Question: For example i have and array with such elements:
'''
0 21 29 0 0 50
'''
let's "flat" this numbers:

let's say my random number is 54, so my number belongs to the last element in my array with index 6 (it's 50)
i can't understand, how to algorytmize that... with c#
i try:
'''
Random random = new Random();
int randomNumber = random.Next(1, 100);
int temp, temp_ind;
float a_, b_;
for (j = 0; j < n-1; j++)
{
if (roulette[j] != 0)
{
temp_ind = j+1;
a_ = roulette[j];
while ((roulette[temp_ind] == 0.0) && (temp_ind < n-1))
{
temp_ind++;
}
b_ = roulette[temp_ind];
if ((a_ <= randomNumber) && (b_ >= randomNumber))
{
start = j;
break;
}
}
}
'''
but this doesn't work, maybe something could help me?
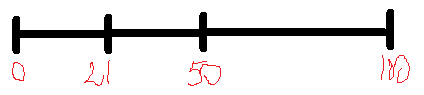
Answer: Here's a solution which converts the array to a cumulative array (using an extension method from <URL>, then finds the index of the first match in that array which is higher than the random number.
'''
class Program
{
static void Main(string[] args)
{
var random = new Random();
int[] roulette = { 0, 21, 29, 0, 50 };
var cumulated = roulette.CumulativeSum().Select((i, index) => new { i, index });
var randomNumber = random.Next(0, 100);
var matchIndex = cumulated.First(j => j.i > randomNumber).index;
Console.WriteLine(roulette[matchIndex]);
}
}
public static class SumExtensions
{
public static IEnumerable<int> CumulativeSum(this IEnumerable<int> sequence)
{
int sum = 0;
foreach (var item in sequence)
{
sum += item;
yield return sum;
}
}
}
'''